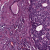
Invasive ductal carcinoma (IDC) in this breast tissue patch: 0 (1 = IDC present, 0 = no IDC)